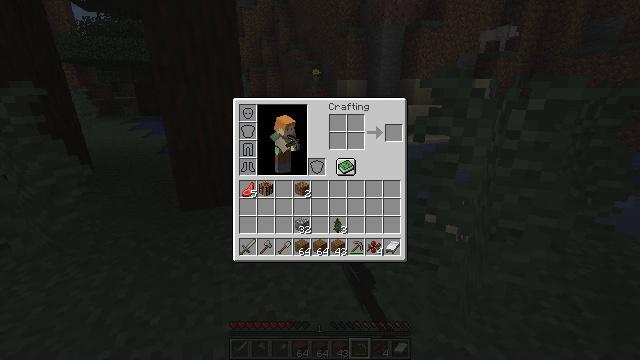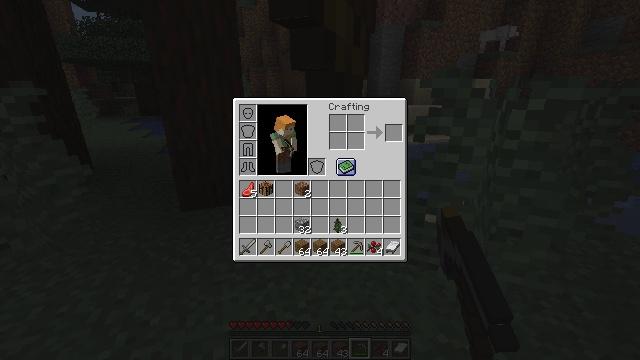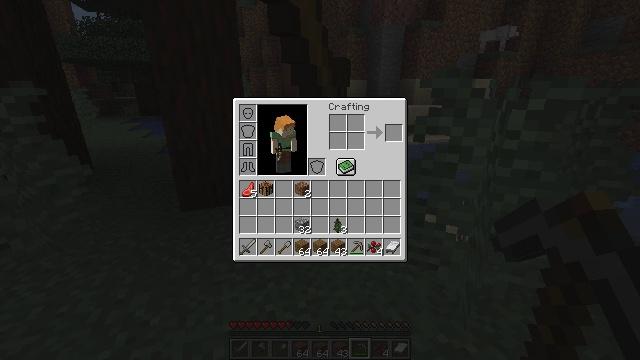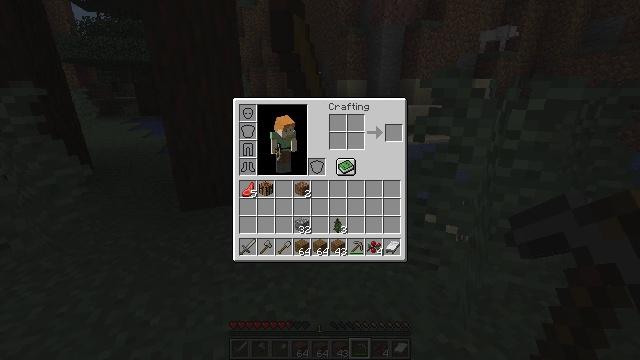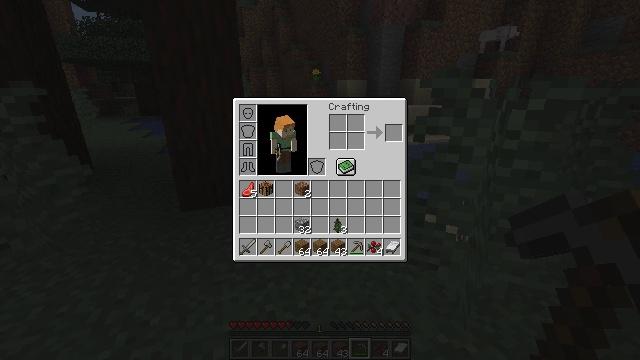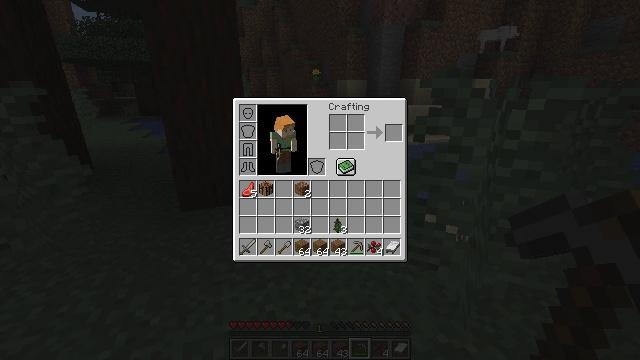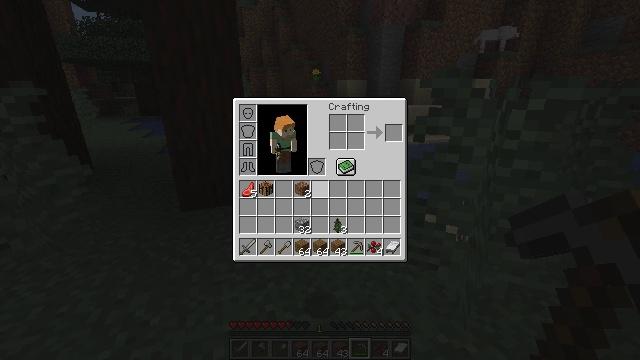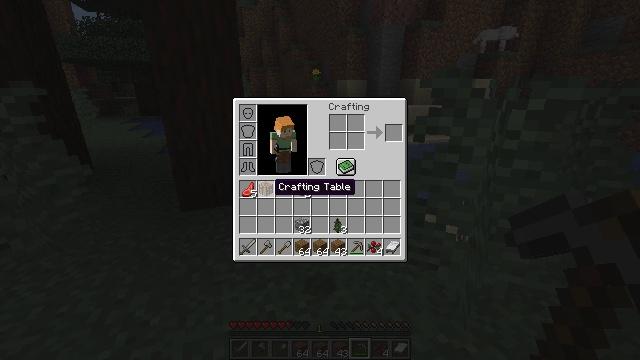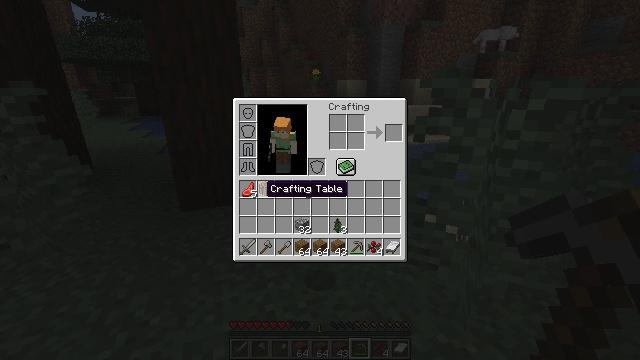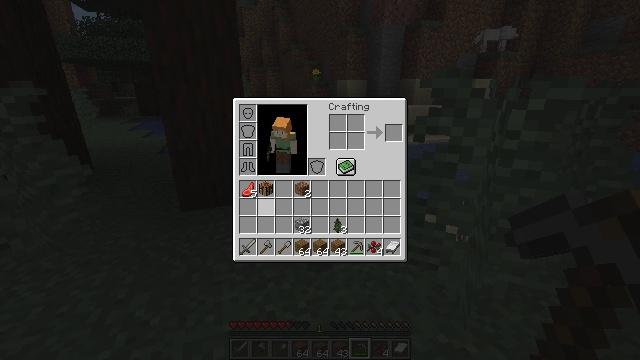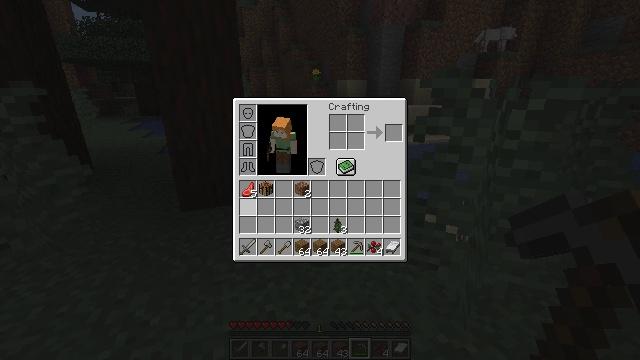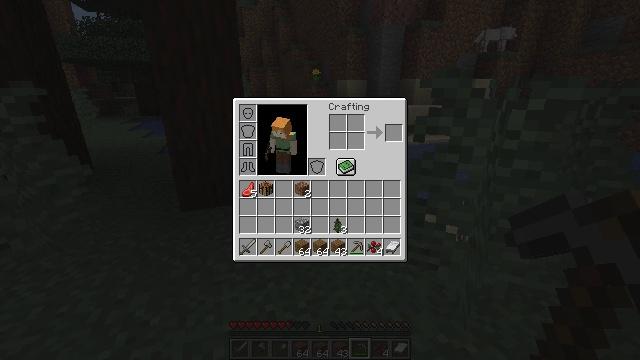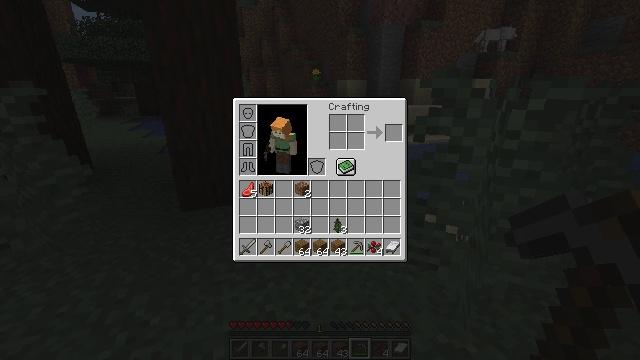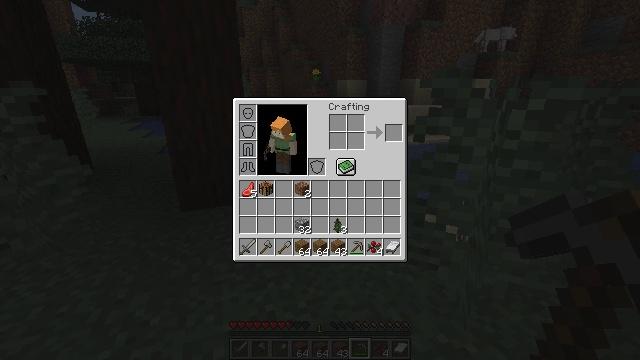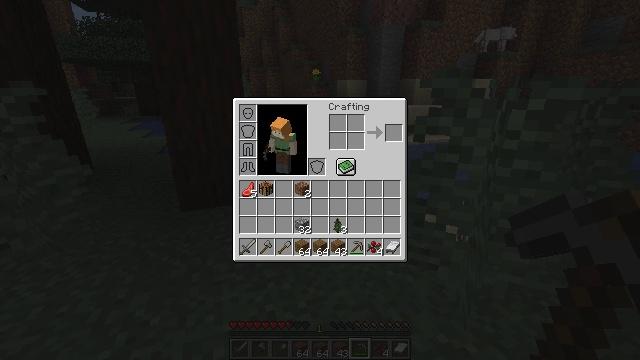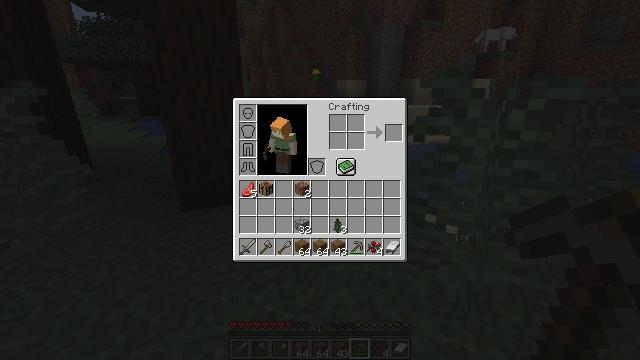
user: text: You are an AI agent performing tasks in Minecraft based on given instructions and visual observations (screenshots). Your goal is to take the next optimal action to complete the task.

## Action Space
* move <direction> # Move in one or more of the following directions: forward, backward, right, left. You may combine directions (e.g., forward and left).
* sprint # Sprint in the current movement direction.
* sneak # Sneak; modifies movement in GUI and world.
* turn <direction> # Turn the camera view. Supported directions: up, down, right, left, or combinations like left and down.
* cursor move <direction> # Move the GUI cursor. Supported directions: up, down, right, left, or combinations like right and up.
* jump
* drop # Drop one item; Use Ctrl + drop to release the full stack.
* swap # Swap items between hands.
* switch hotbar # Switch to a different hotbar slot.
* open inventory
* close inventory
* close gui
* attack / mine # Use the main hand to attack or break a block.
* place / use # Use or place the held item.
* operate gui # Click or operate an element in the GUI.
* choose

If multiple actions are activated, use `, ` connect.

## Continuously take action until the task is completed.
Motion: motion action
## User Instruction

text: Gather poppy from the ground.
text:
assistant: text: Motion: cursor move left, open gui
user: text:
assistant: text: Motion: cursor move left
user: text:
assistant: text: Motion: no_op
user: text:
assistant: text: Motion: no_op
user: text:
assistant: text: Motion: no_op
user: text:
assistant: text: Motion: cursor move left and down
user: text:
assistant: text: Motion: cursor move left and down
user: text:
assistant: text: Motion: cursor move left
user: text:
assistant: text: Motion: no_op
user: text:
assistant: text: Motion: cursor move left and down
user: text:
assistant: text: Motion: cursor move left
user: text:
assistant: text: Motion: cursor move left
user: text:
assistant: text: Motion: no_op
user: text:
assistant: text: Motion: no_op
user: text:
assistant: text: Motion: no_op
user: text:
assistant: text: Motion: no_op
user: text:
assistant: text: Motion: no_op
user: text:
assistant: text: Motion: no_op
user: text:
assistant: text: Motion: no_op
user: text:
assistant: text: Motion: no_op
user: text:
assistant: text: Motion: cursor move left
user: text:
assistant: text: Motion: cursor move left
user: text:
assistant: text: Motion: cursor move left
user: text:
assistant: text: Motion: turn left, close gui
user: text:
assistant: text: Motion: turn left, open inventory
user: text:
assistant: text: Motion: turn left, open inventory
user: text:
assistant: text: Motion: turn left
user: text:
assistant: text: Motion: turn left
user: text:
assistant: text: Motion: turn left
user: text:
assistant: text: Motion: turn left